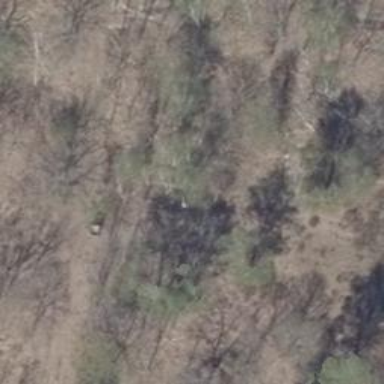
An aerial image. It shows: Shelter that serves as hunting stand.